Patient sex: M
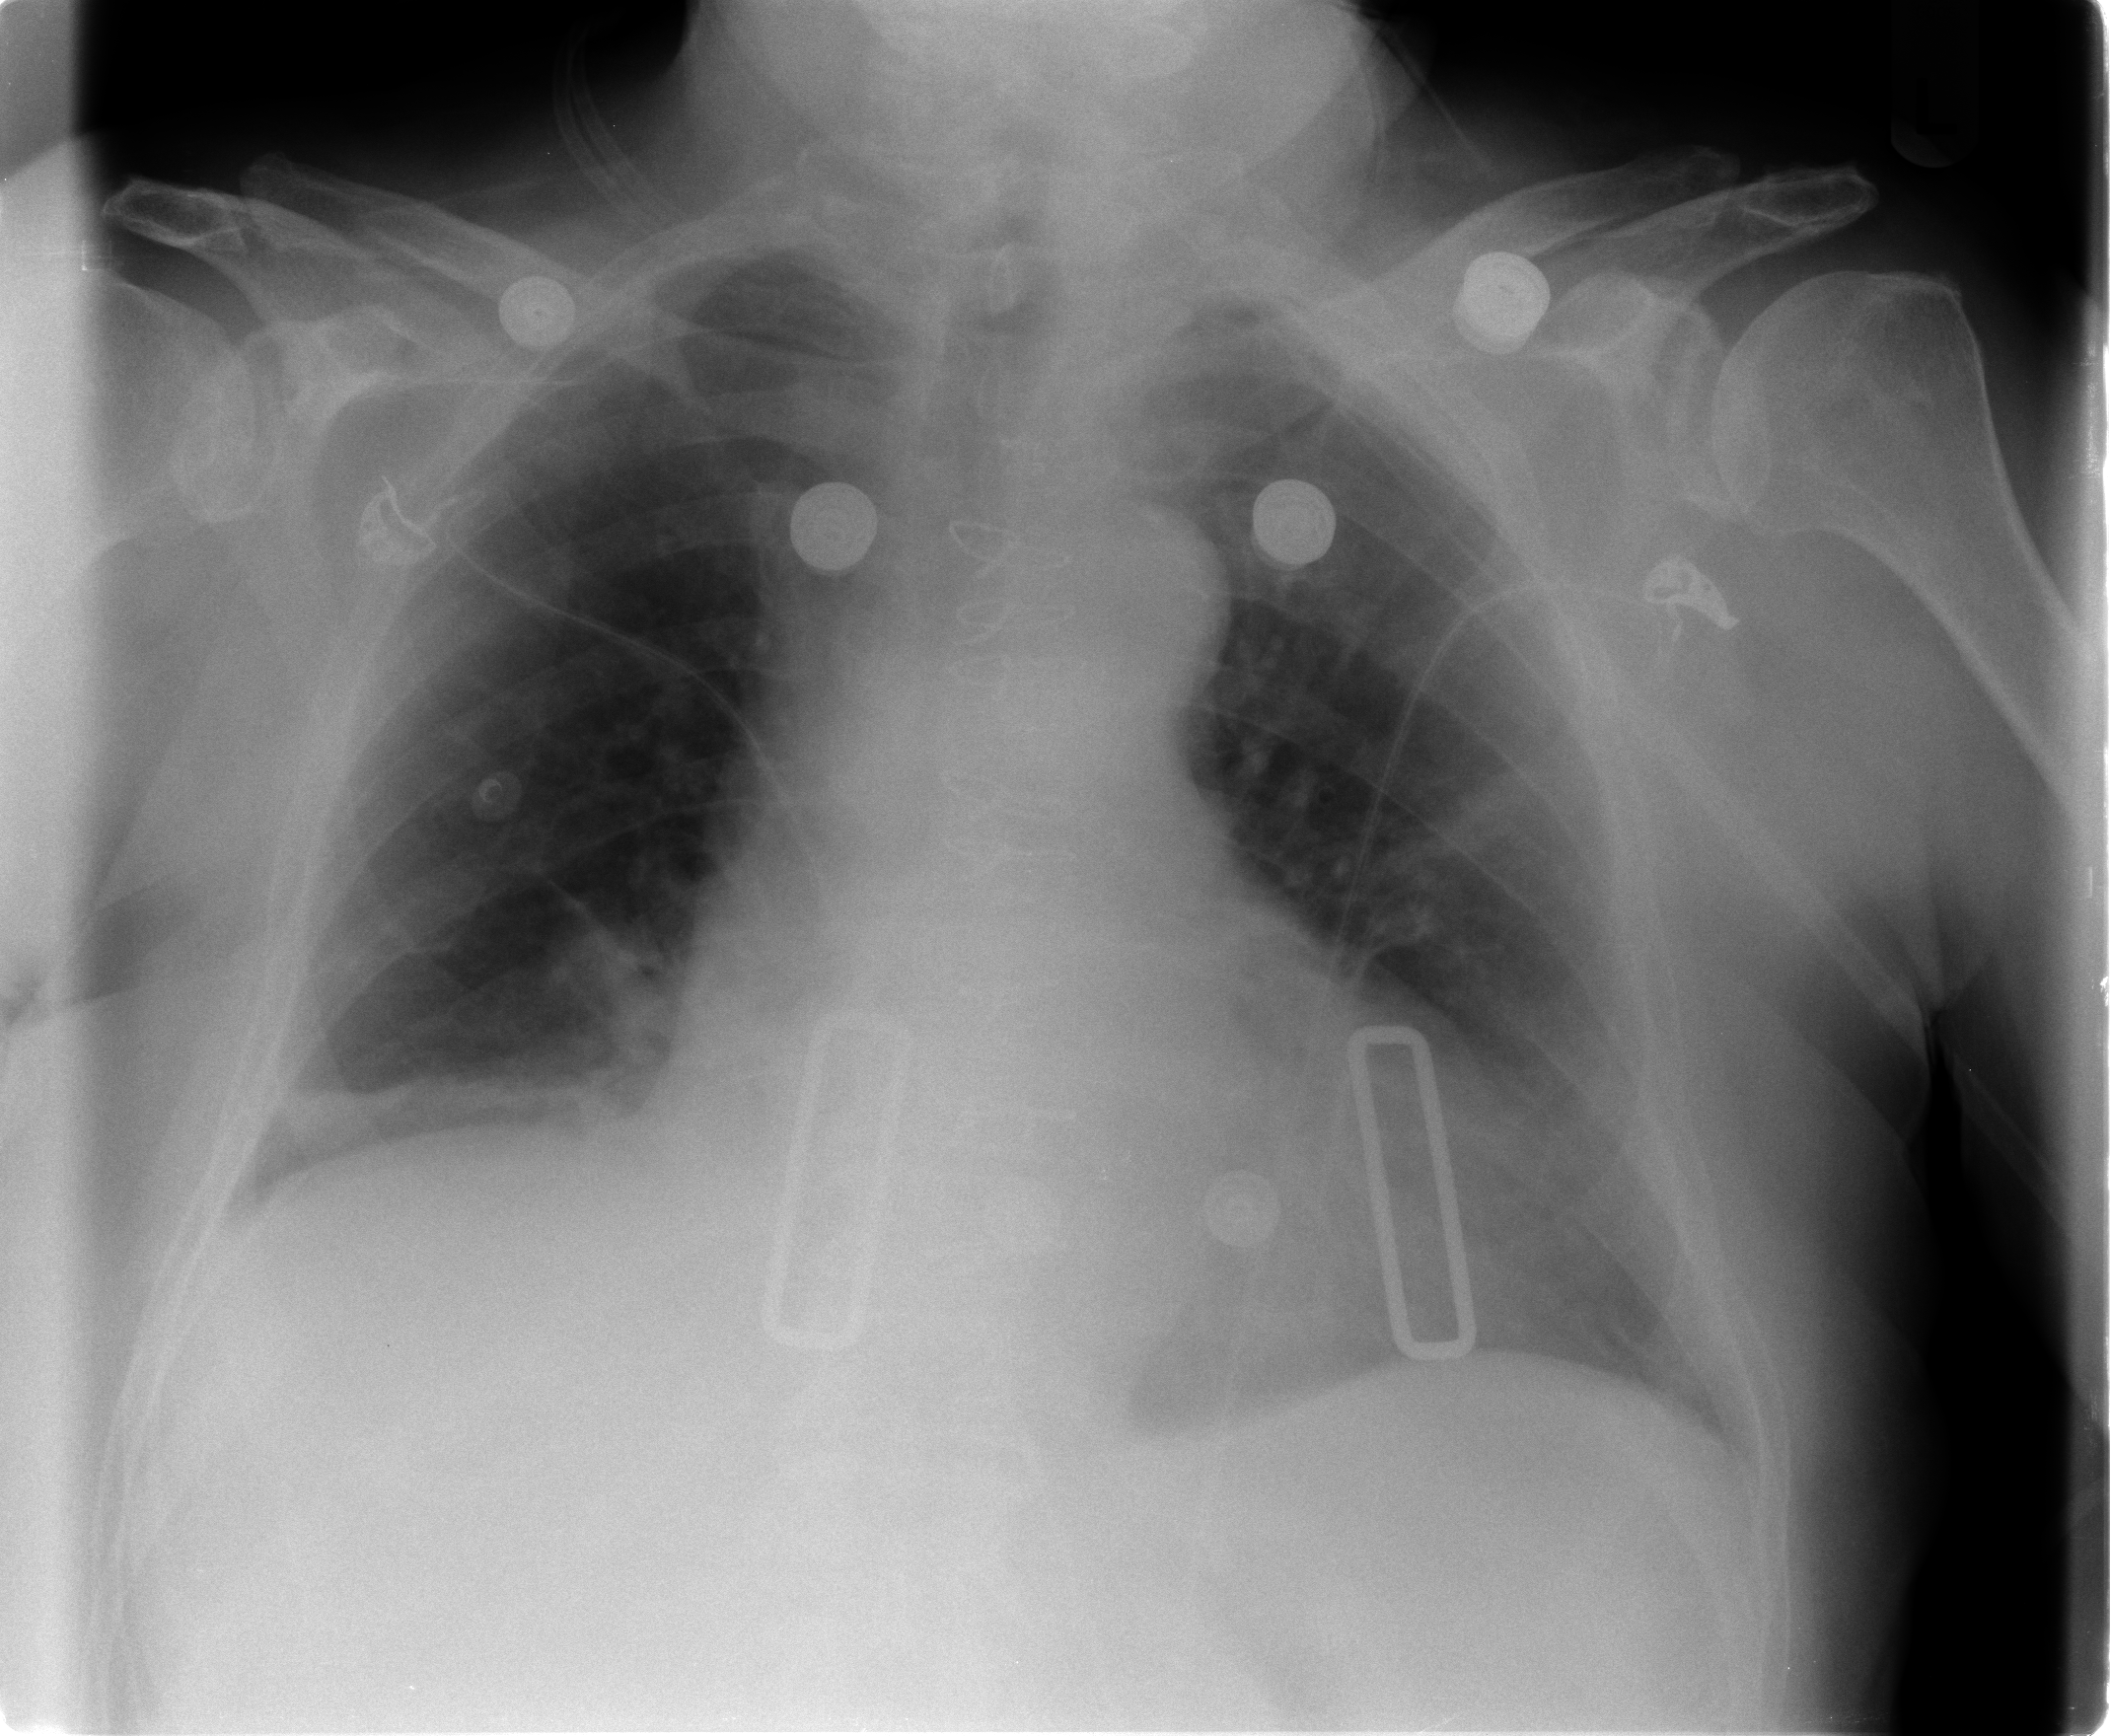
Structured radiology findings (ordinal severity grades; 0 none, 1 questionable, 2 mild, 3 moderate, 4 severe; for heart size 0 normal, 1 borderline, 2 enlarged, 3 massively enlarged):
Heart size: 2
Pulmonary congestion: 1
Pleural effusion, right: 1
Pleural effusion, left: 1
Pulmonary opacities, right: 0
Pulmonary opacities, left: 0
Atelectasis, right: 2
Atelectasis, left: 2